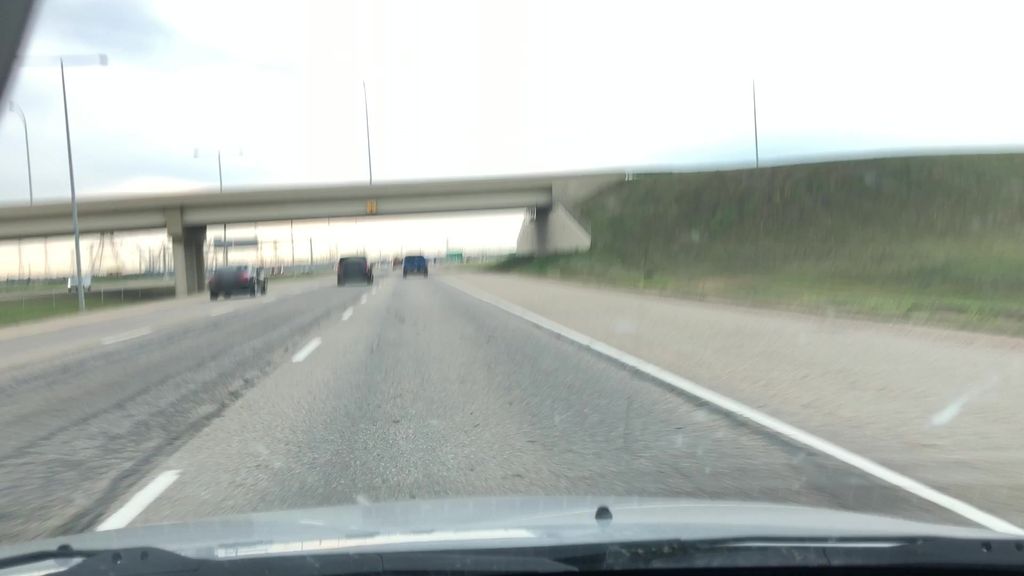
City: edmonton